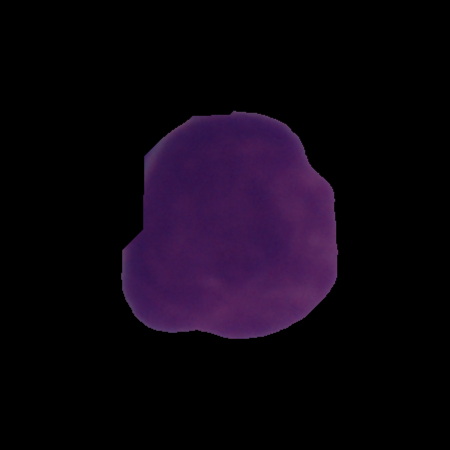
Label: cancer